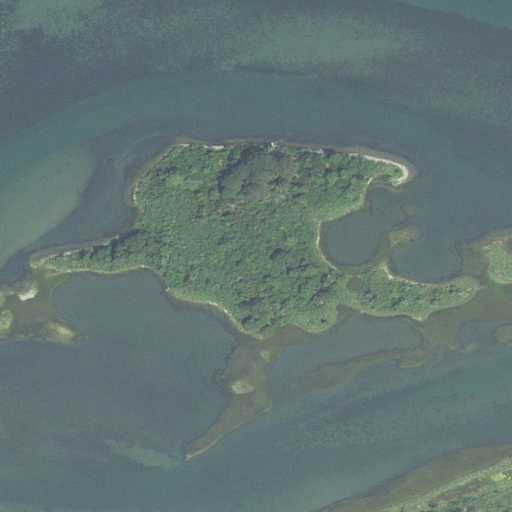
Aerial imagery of island in Massachusetts named Corys Island containing open water, herbaceous wetlands, deciduous forest, grassland, woody wetlands, and low intensity development